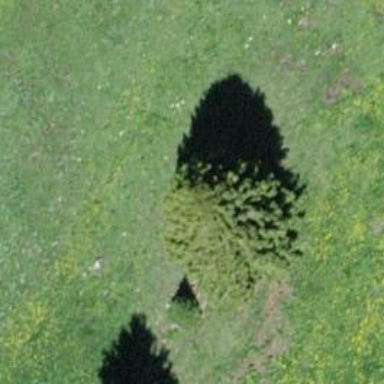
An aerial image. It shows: Needle-leaved tree in its natural environment.